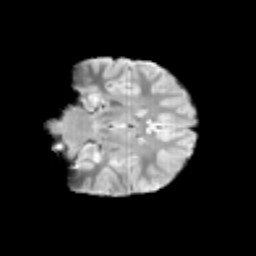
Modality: T2w
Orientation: coronal
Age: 10
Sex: female
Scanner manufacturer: siemens
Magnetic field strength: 3 T
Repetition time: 3.8 s
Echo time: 0.07 s